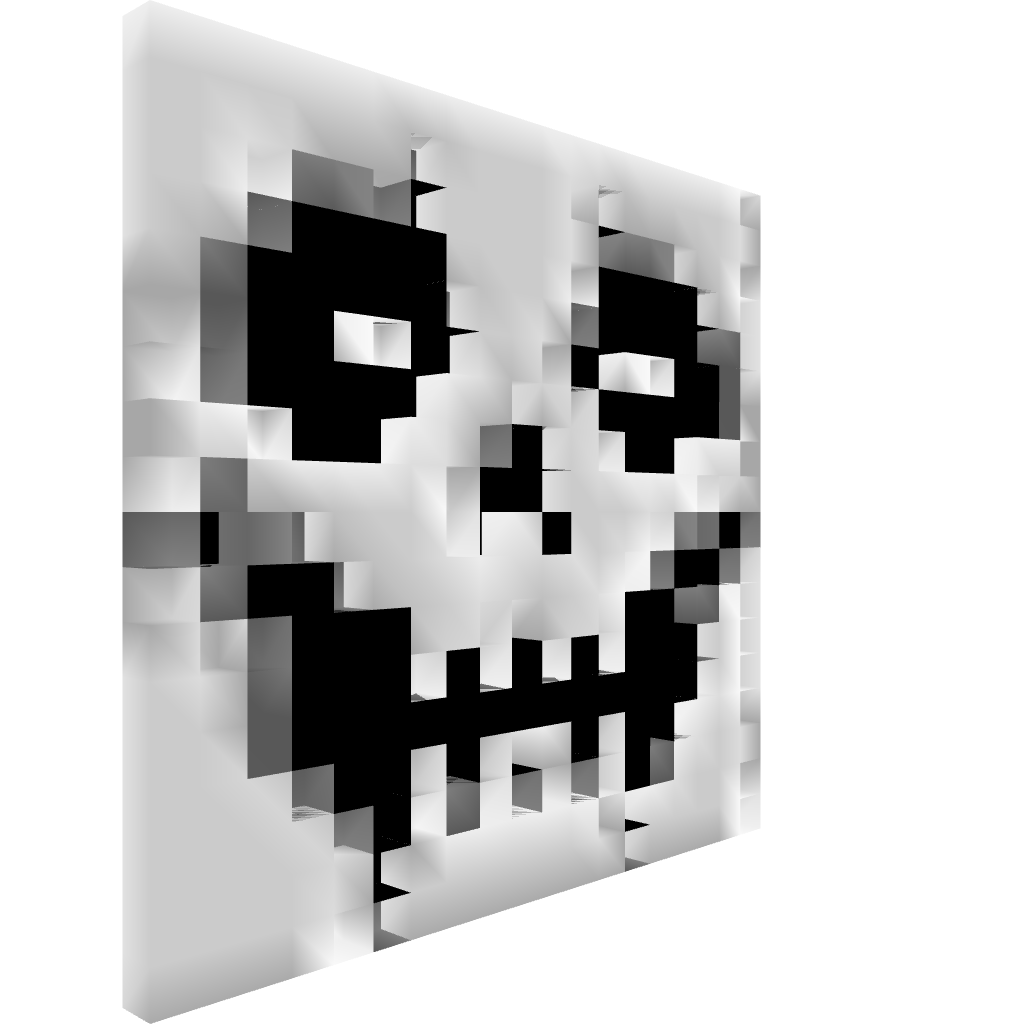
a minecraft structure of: death's head high quality